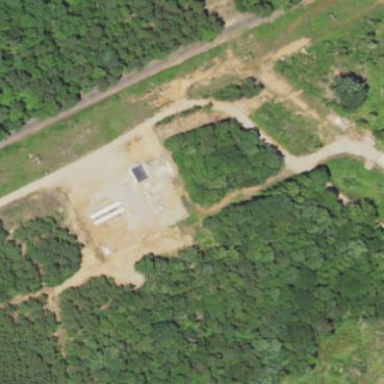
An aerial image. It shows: Gas pumping station.